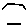
Label: hexagon